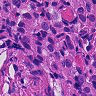
Metastatic tissue present: yes